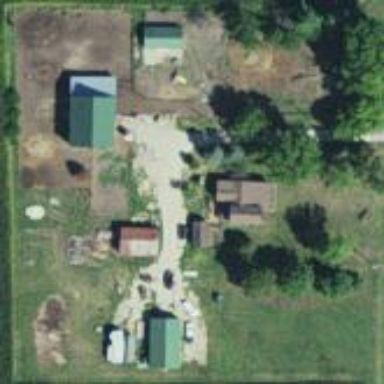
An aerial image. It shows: Farmyard area.